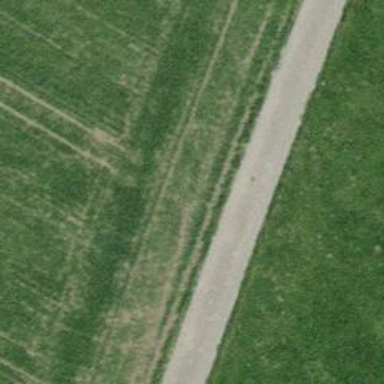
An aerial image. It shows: Track road with fine gravel surface.